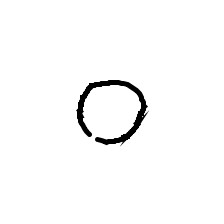
Shape: circle